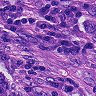
Metastatic tissue present: yes